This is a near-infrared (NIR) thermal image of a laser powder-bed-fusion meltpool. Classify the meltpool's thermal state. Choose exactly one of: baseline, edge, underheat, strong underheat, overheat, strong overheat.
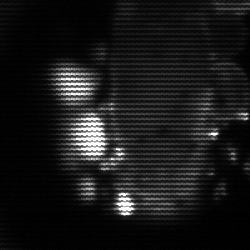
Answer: strong underheat